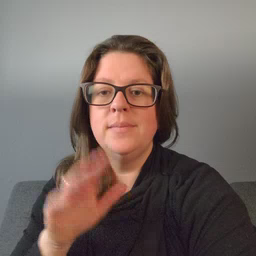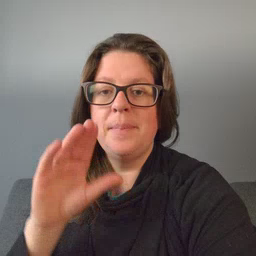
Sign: smile